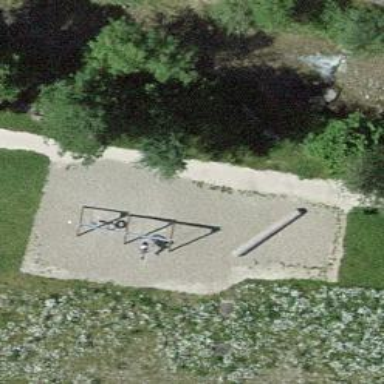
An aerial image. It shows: Playground with swings.